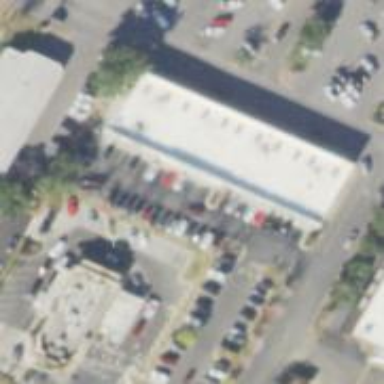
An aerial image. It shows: Parking space.